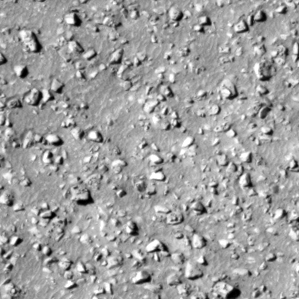
Label: non_frost